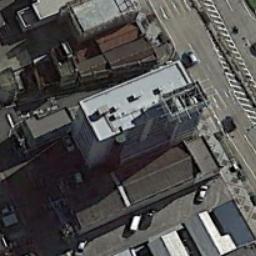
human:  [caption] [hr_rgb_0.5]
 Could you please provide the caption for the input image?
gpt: A commercial area has some buildings and some roads go through the commercial area .

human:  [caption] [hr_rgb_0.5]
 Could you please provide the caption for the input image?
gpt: In a business district there are many tall buildings of different shapes and several roads and many trees .

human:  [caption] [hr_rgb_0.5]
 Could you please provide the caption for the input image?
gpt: There is a road in the middle of the building .

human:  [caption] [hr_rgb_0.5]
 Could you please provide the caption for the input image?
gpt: There are some buildings by the roadside on a commercial area .

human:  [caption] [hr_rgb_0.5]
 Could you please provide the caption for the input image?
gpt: The commercial area is near the road .